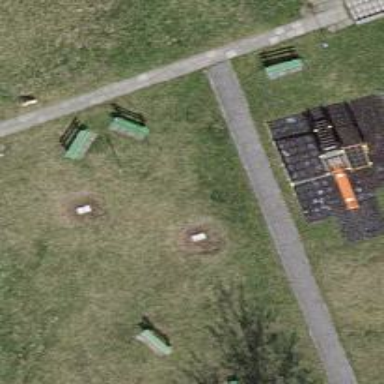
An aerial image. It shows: Bench for seating.